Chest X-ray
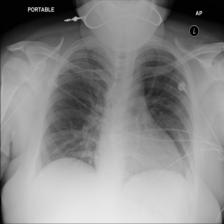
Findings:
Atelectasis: negative
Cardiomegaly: negative
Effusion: negative
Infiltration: negative
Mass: negative
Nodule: negative
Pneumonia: negative
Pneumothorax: negative
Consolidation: negative
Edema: negative
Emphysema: negative
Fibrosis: negative
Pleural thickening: negative
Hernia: negative